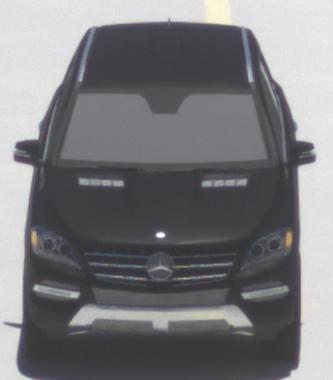
Make: Mercedes-Benz
Model: ML 350
Detailed model: M-Class (166)
Model produced from: 2011/11
Model produced until: 2014/10
Doors: 5
Color: black
Road condition: dry road
Daytime: midday
Contrast: high contrast